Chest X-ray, PA view. Patient: 28 years old, sex M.
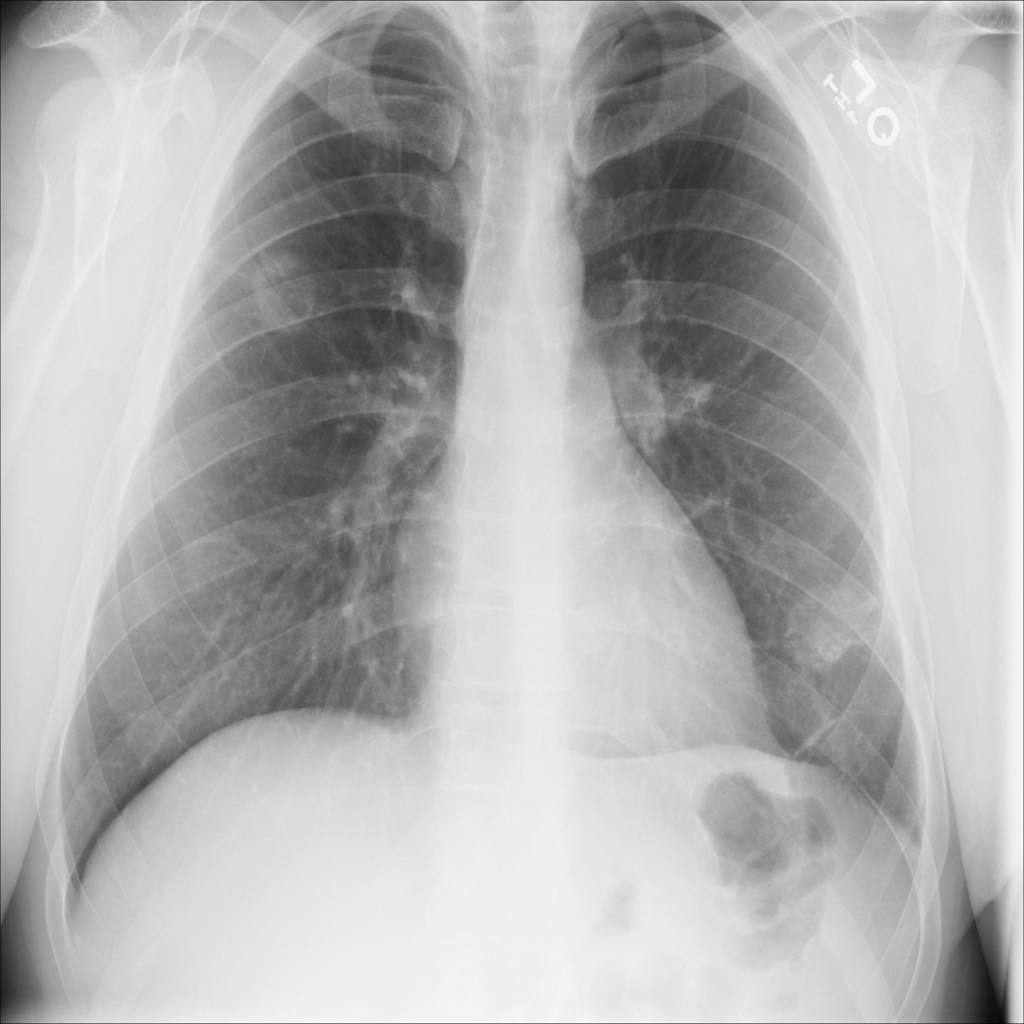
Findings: Mass